Question: I have been trying to make my Alert Dialog with rounded corners but somehow I am not able to. I have tried and I failed. I tried to follow this blog <URL> and made my styles based on that.
'''
<?xml version="1.0" encoding="utf-8"?>
<resources>
<style name="MyTheme" parent="@android:style/Theme.Dialog">
<item name="android:alertDialogStyle">@style/dialog</item>
</style>
</resources>
'''
'''
<resources xmlns:android="http://schemas.android.com/apk/res/android">
<style name="AppTheme" parent="android:Theme.Light" />
<style name="myImageView">
<!-- 3dp so the background border to be visible -->
<item name="android:padding">3dp</item>
<item name="android:background">@drawable/image_drawable</item>
<item name="android:scaleType">fitCenter</item>
</style>
<style name="dialog">
<item name="android:fullDark">@drawable/dialog_body</item>
<item name="android:topDark">@drawable/dialog_title</item>
<item name="android:centerDark">@drawable/dialog_body</item>
<item name="android:bottomDark">@drawable/dialog_footer</item>
<item name="android:fullBright">@drawable/dialog_body</item>
<item name="android:centerBright">@drawable/dialog_body</item>
<item name="android:topBright">@drawable/dialog_title</item>
<item name="android:bottomBright">@drawable/dialog_footer</item>
<item name="android:bottomMedium">@drawable/dialog_footer</item>
<item name="android:centerMedium">@drawable/dialog_body</item>
</style>
</resources>
'''
'''
<inset xmlns:android="http://schemas.android.com/apk/res/android"
android:insetBottom="-1dp">
<shape android:shape="rectangle">
<solid android:color="#FFFFFF" />
<corners android:topLeftRadius="5dp" android:topRightRadius="5dp" />
<stroke android:color="#FFFFFF" android:width="1dp" />
</shape>
</inset>
'''
'''
<?xml version="1.0" encoding="utf-8"?>
<shape xmlns:android="http://schemas.android.com/apk/res/android"
android:shape="rectangle">
<gradient android:startColor="#FFFFFFFF" android:endColor="#FFFFFFFF"
android:angle="270" />
</shape>
'''
'''
<?xml version="1.0" encoding="utf-8"?>
<shape xmlns:android="http://schemas.android.com/apk/res/android"
android:shape="rectangle" >
<solid android:color="#FFFFFF" />
<corners
android:bottomLeftRadius="5dp"
android:bottomRightRadius="5dp" />
<stroke
android:width="1dp"
android:color="#FFFFFF" />
</shape>
'''
'''
<?xml version="1.0" encoding="utf-8"?>
<RelativeLayout xmlns:android="http://schemas.android.com/apk/res/android"
android:layout_width="match_parent"
android:layout_height="match_parent"
>
<TextView
android:id="@+id/textView1"
android:layout_width="wrap_content"
android:layout_height="wrap_content"
android:layout_alignParentTop="true"
android:layout_centerHorizontal="true"
android:layout_marginTop="45dp"
android:text="Large Text"
android:textAppearance="?android:attr/textAppearanceLarge" />
<Button
android:id="@+id/button1"
style="?android:attr/buttonStyleSmall"
android:layout_width="wrap_content"
android:layout_height="wrap_content"
android:layout_below="@+id/textView1"
android:layout_marginTop="90dp"
android:layout_toLeftOf="@+id/textView1"
android:background="@drawable/button_selector"
android:text="Ok"
android:textColor="@android:color/white"
android:textStyle="bold" />
<Button
android:id="@+id/button2"
style="?android:attr/buttonStyleSmall"
android:layout_width="wrap_content"
android:layout_height="wrap_content"
android:layout_alignParentRight="true"
android:layout_alignTop="@+id/button1"
android:layout_marginRight="48dp"
android:background="@drawable/button_selector"
android:text="More"
android:textColor="@android:color/white"
android:textStyle="bold" />
<LinearLayout
android:layout_width="fill_parent"
android:layout_height="wrap_content"
android:layout_alignParentLeft="true"
android:layout_below="@+id/button1"
android:layout_marginTop="41dp"
android:orientation="vertical" >
</LinearLayout>
</RelativeLayout>
'''
'''
public static void createYesNoDialog(final Context context, String positivebuttonname,
String negativebuttonname, String message, int messagedrawable, String headermessage,
final DialogResponse dr) {
final DialogResponse dialogResponse = dr;
ContextThemeWrapper ctw = new ContextThemeWrapper(context,
com.gp4ever.worldlogo.quiz.R.style.MyTheme);
AlertDialog.Builder builder = new AlertDialog.Builder(ctw);
LayoutInflater inflater = (LayoutInflater)context
.getSystemService(Context.LAYOUT_INFLATER_SERVICE);
View layout = inflater.inflate(com.gp4ever.worldlogo.quiz.R.layout.dialog_layout, null);
TextView text = (TextView)layout.findViewById(com.gp4ever.worldlogo.quiz.R.id.textView1);
Button buttonOk = (Button)layout.findViewById(com.gp4ever.worldlogo.quiz.R.id.button1);
Button buttonMore = (Button)layout.findViewById(com.gp4ever.worldlogo.quiz.R.id.button2);
text.setText(message);
if (messagedrawable > 0) {
text.setCompoundDrawablesWithIntrinsicBounds(messagedrawable, 0, 0, 0);
} else if (messagedrawable == 0)
text.setCompoundDrawablesWithIntrinsicBounds(0, 0, 0, 0);
builder.setView(layout);
builder.setCancelable(false);
builder.setTitle(headermessage);
builder.setIcon(android.R.drawable.ic_dialog_alert);
final AlertDialog dialog = builder.create();
buttonOk.setOnClickListener(new OnClickListener() {
@Override
public void onClick(View v) {
// TODO Auto-generated method stub
dialog.cancel();
}
});
buttonMore.setOnClickListener(new OnClickListener() {
@Override
public void onClick(View v) {
// TODO Auto-generated method stub
dialog.cancel();
}
});
'''
}
I do not get any rounded corners. I can see that it is different from the usual style. Even though I change radius on my drawable, the corners does not reflect to those changes.

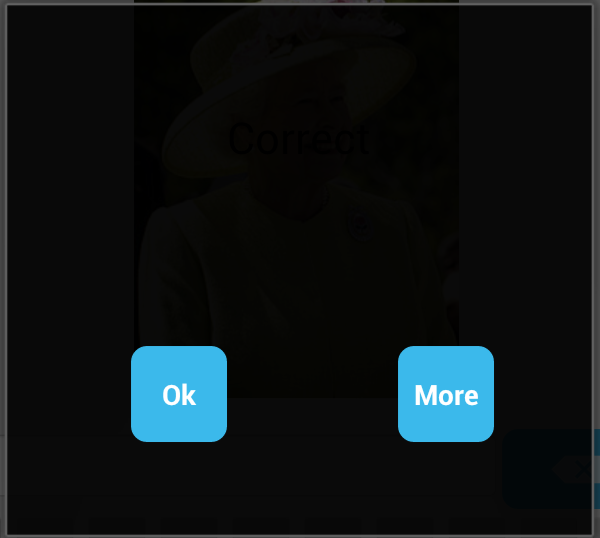
Answer: You can do it using the following code:
CustomDialog.java:
'''
public class MainActivity extends Activity{
private static final int ALERT_DIALOG = 1;
@Override
public void onCreate( Bundle savedInstanceState )
{
super.onCreate( savedInstanceState );
setContentView( R.layout.main );
( (Button) findViewById( R.id.button1 ) )
.setOnClickListener( new OnClickListener()
{
public void onClick( View v )
{
showDialog( ALERT_DIALOG );
}
}
);
}
@Override
protected Dialog onCreateDialog( int id ){
Dialog dialog = null;
if ( id == ALERT_DIALOG )
{
ContextThemeWrapper ctw = new ContextThemeWrapper( this, R.style.MyTheme );
AlertDialog.Builder builder = new AlertDialog.Builder( ctw );
builder.setMessage( "Hello World" )
.setTitle( "Alert Dialog" )
.setIcon( android.R.drawable.ic_dialog_alert )
.setCancelable( false )
.setPositiveButton( "Close", new DialogInterface.OnClickListener()
{
public void onClick( DialogInterface dialog, int which )
{
dialog.dismiss();
}
}
);
dialog = builder.create();
}
if ( dialog == null )
{
dialog = super.onCreateDialog( id );
}
return dialog;
}
}
'''
dialog_title.xml
'''
<?xml version="1.0" encoding="utf-8"?>
<inset xmlns:android="http://schemas.android.com/apk/res/android" android:insetBottom="-1dp">
<shape android:shape="rectangle">
<solid android:color="#000000" />
<corners android:topLeftRadius="20dp" android:topRightRadius="20dp" />
<stroke android:color="#7F7F7F" android:width="1dp" />
</shape>
</inset>
'''
dialog_footer.xml
'''
<?xml version="1.0" encoding="utf-8"?>
<shape xmlns:android="http://schemas.android.com/apk/res/android"
android:shape="rectangle">
<solid android:color="#7F7F7F" />
<corners android:bottomLeftRadius="20dp" android:bottomRightRadius="20dp" />
<stroke android:color="#7F7F7F" android:width="1dp" />
</shape>
'''
Just change the radius amount in:
'dialog_title.xml'
and
'dialog_footer.xml'
and that'll generate the following output:

hope this will help you.
---
I'm not an expert but this is what I found. It may be right or wrong.
After many attempts I ended up with the following:
1- 'ContextThemeWrapper' is not applicable for API 14, it works fine on Gingerbread and older versions but with API > 10 it doesn't work.
2- to overcome the above issue and make it work on API > 10 as requested, I replace this line:
'''
ContextThemeWrapper ctw = new ContextThemeWrapper( this, R.style.MyTheme );
AlertDialog.Builder builder= new AlertDialog.Builder( ctw );
'''
with this:
'''
AlertDialog.Builder builder= new AlertDialog.Builder( this,R.style.MyTheme );
'''
but you need to change:
'''
android:minSdkVersion="8"
'''
to
'''
android:minSdkVersion="11"
'''
the result will be as shown in the following image on ICS (API 14):

This image is from a Samsung Galaxy S3 running ICS.
Note: modified project initiated with API 14 SO manifest sdk will be:
'''
<uses-sdk
android:minSdkVersion="11"
android:targetSdkVersion="15" />
'''
---
As my little knowledge in Android development (I'm not an expert),
1- custom alert dialog runs smoothly in API < 10 but not > 10 with the same Java code,
if we want it to run in ICS with the same effect as appeared in API < 10, , so it will run on ICS but will not run in any version down API 11.
2- even the result in ICS is not satisfactory, the round corner applies only to the title but not the footer.
---
FINALLY I get all corners round,
JUST apply 'padding' to 'dialog_footer.xml' as follows:
'''
<?xml version="1.0" encoding="utf-8"?>
<shape xmlns:android="http://schemas.android.com/apk/res/android"
android:shape="rectangle">
<solid android:color="#7F7F7F" />
<corners android:bottomLeftRadius="20dp" android:bottomRightRadius="20dp" />
<stroke android:color="#7F7F7F" android:width="1dp" />
<padding android:left="10dp" android:top="10dp" android:right="10dp"
android:bottom="10dp" />
</shape>
'''
Output image: